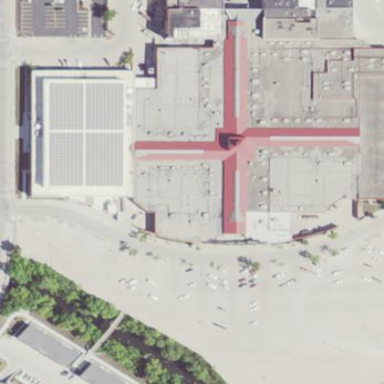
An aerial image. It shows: Retail area.